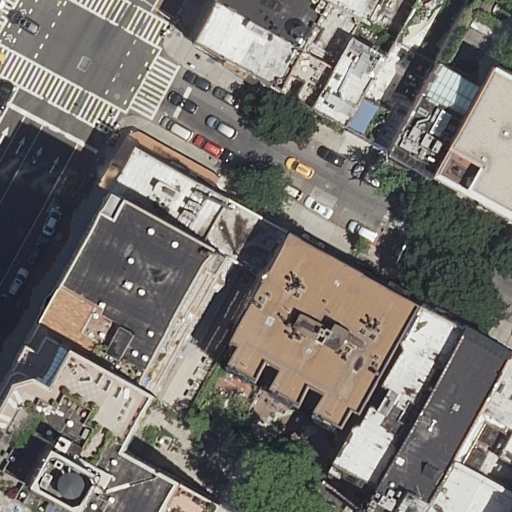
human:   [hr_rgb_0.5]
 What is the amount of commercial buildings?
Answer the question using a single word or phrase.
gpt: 0

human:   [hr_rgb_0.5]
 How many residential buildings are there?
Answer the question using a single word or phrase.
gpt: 12

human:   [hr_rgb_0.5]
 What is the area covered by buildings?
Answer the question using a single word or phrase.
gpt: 3246m2

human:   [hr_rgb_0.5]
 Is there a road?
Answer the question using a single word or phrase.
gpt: yes

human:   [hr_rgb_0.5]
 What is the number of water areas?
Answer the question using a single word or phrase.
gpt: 0

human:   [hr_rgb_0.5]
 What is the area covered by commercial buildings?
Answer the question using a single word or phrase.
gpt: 0m2

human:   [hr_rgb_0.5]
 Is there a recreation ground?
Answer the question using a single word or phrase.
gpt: no

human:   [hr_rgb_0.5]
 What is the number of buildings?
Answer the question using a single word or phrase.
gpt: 12

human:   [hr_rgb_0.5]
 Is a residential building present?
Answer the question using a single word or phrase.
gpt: yes

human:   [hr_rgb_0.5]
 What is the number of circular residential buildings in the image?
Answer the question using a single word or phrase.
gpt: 0

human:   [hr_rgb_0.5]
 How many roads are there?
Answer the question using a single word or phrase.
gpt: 4

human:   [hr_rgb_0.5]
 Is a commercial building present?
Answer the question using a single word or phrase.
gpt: no

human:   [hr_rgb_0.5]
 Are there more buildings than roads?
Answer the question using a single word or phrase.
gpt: yes

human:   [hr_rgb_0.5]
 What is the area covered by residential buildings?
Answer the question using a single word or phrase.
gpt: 3246m2

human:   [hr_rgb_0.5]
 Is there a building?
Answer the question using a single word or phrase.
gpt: yes

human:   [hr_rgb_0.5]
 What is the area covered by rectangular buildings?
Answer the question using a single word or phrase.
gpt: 1680m2

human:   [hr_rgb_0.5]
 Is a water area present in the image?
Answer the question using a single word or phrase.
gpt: no

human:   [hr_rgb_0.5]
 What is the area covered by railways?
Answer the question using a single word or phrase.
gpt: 0m2

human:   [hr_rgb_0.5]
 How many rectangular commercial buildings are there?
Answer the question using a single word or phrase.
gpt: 0

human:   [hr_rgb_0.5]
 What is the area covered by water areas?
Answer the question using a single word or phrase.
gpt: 0m2

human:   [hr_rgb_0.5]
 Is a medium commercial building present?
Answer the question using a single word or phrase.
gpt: no

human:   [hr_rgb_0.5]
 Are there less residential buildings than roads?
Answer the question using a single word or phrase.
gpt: no

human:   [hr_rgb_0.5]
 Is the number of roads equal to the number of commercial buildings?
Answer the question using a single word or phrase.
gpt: no

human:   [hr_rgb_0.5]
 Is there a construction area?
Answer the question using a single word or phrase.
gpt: no

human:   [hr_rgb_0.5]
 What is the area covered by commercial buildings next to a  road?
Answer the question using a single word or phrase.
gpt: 0m2

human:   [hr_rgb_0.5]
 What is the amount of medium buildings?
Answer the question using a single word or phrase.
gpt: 8

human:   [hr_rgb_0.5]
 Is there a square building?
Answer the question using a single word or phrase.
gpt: no

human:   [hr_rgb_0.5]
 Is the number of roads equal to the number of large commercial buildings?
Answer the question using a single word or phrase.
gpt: no

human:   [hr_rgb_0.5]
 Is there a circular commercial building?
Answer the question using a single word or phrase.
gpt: no

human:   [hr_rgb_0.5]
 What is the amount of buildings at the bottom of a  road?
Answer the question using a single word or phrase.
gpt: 7

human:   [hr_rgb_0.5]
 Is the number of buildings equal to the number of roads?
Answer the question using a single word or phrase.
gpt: no

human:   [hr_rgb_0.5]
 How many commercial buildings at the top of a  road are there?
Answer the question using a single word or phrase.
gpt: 0

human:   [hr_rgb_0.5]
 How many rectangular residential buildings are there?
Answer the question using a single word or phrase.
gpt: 9

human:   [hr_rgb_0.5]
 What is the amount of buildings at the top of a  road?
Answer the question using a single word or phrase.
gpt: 5

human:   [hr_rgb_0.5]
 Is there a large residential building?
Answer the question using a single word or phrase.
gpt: yes

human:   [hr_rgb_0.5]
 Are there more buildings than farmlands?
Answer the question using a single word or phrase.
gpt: yes

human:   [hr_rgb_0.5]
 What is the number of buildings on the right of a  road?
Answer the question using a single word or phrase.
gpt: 11

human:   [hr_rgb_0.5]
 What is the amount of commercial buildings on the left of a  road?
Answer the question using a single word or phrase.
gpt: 0

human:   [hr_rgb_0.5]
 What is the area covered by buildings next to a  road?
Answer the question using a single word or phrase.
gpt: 3246m2

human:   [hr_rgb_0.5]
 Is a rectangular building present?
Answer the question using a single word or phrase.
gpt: yes

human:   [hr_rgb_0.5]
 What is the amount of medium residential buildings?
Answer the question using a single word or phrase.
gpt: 8

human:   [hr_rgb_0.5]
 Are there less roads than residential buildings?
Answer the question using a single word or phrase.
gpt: yes

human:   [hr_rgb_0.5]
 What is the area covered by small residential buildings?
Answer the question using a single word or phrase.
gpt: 147m2

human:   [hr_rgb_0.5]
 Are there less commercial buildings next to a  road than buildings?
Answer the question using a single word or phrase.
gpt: yes

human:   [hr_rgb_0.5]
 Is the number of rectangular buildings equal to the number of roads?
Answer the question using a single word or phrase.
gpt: no

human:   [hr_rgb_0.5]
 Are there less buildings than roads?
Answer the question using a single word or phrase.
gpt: no

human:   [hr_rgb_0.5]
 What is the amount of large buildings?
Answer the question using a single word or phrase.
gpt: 1

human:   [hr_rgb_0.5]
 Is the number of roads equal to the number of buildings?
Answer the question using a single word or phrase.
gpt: no

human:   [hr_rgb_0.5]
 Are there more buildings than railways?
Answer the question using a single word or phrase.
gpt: yes

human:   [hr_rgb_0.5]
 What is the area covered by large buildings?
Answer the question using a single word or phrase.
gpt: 818m2

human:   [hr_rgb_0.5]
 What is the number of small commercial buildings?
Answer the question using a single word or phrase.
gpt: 0

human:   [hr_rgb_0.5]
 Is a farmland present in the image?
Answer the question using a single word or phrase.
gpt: no

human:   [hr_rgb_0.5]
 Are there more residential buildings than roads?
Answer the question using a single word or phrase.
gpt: yes

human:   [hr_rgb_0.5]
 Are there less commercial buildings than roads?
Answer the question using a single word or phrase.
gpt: yes

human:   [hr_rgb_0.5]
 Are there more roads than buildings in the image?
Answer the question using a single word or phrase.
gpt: no

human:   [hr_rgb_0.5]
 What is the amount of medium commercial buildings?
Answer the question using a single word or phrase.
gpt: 0

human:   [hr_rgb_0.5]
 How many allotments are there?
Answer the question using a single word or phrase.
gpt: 0

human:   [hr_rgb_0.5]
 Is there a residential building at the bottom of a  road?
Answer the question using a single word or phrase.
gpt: yes

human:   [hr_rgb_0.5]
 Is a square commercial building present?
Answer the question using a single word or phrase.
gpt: no

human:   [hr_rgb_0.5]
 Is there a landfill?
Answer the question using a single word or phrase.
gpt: no

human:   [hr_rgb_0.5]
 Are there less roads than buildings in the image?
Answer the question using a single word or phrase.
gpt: yes

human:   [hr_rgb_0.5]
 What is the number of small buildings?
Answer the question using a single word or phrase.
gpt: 3

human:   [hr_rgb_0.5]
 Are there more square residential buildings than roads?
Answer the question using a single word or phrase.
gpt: no

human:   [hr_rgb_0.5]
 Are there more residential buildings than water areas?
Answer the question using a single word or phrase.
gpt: yes